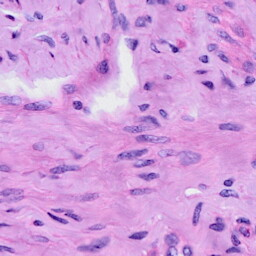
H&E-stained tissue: Cervix